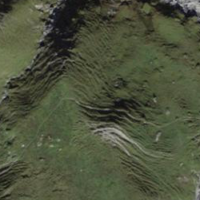
EUNIS habitat code: 23
Species observed at this site:
Parnassia palustris